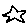
Label: star